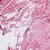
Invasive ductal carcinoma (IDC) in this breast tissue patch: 0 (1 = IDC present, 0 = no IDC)